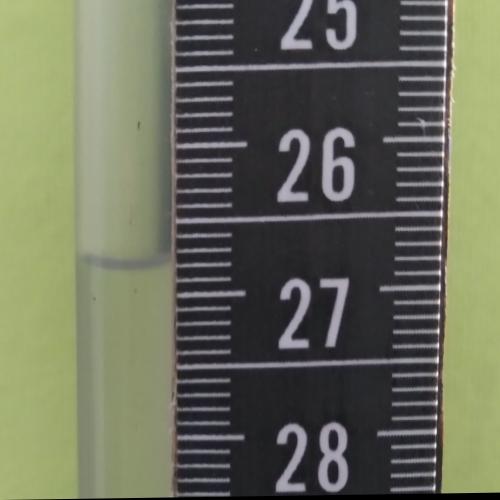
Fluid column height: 26.8 cm